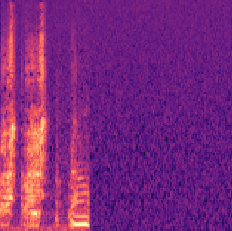
Sound class: Pig